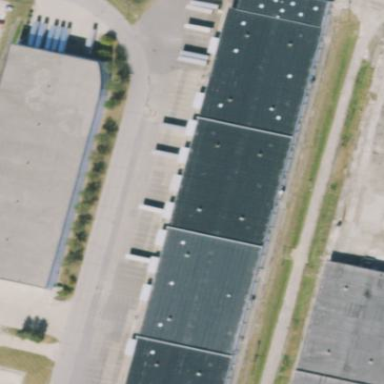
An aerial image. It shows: Industrial building.